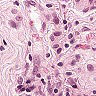
Metastatic tissue present: yes